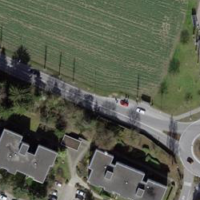
EUNIS habitat code: 54
Species observed at this site:
Prunus padus
Ornithogalum umbellatum